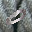
Label: 0